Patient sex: F
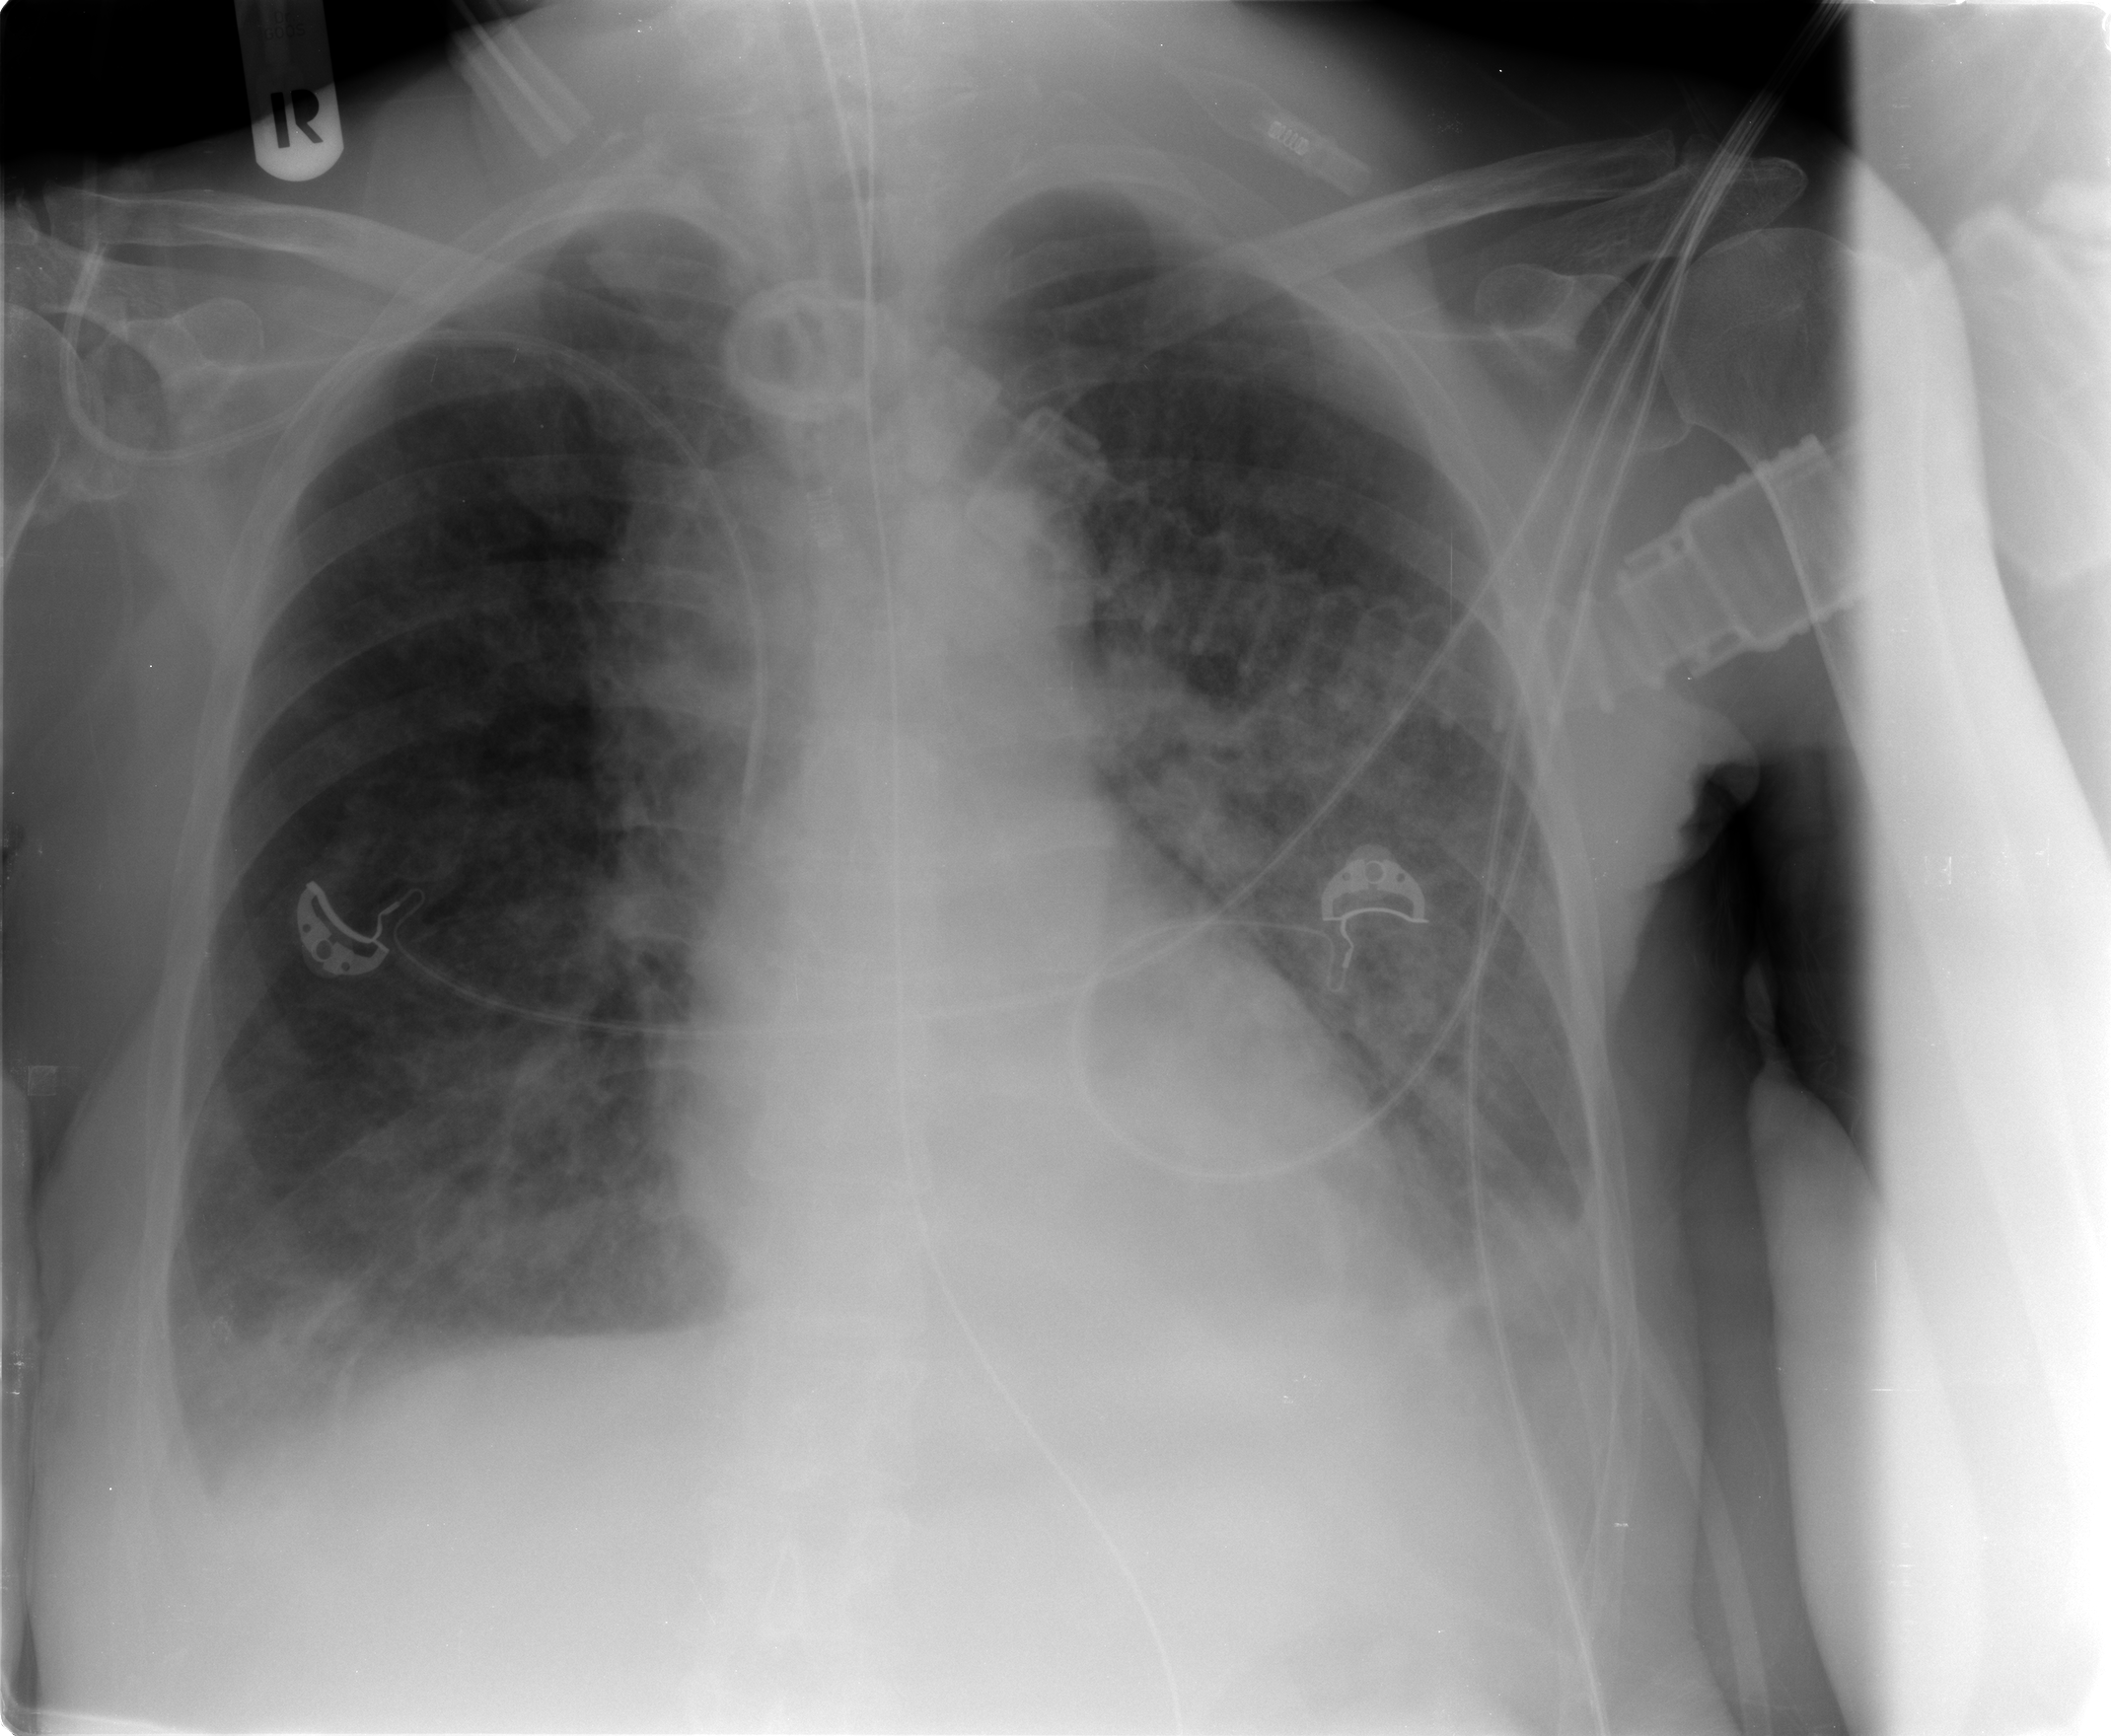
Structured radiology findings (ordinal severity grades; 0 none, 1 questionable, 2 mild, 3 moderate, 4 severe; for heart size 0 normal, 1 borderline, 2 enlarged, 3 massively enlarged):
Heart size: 0
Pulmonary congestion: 1
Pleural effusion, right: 1
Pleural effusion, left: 1
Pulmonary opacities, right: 1
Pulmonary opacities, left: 2
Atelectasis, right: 2
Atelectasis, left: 2